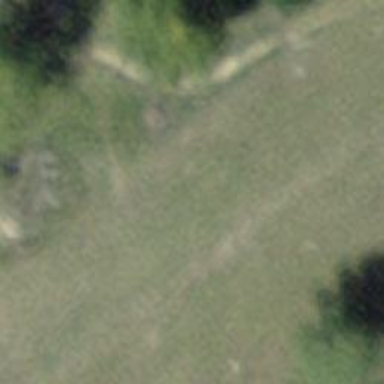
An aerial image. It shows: Track road with grade4 tracktype.